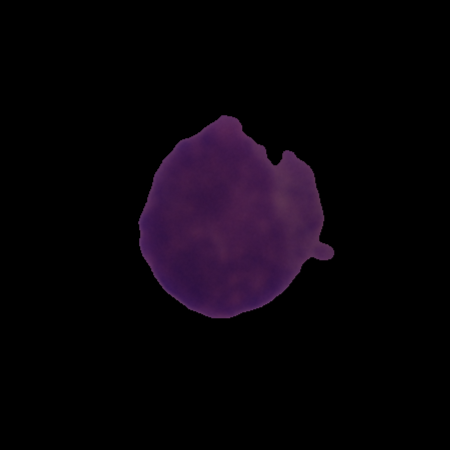
Label: healthy